Field crop: maize
Growth stage: 2
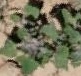
Species: chenopodium